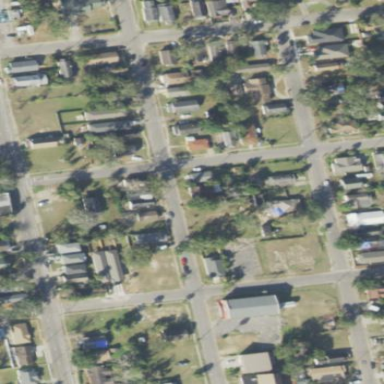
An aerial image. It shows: Residential area consisting of single-family homes.